Question: When I check out a project from git, many files need to commit, but nothing changes, can anybody tell me why ?

I just checked out from git, doing nothing, I am sure it's not the text encoding thing
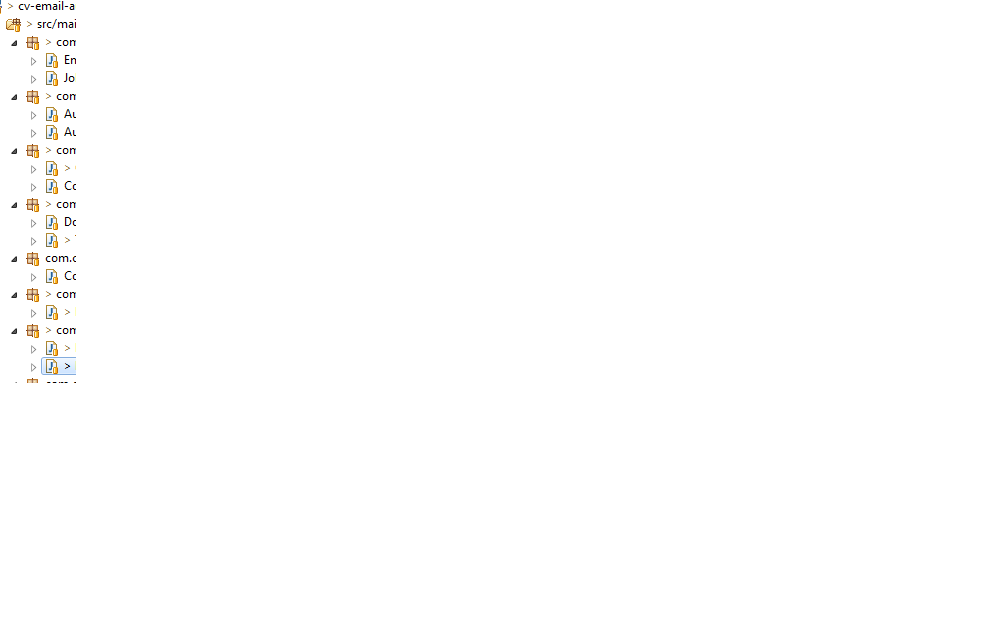
Answer: I have got the answer, the reason is the line delimiter of the eclipse, its default is Unix, when I changed to Windows, everything is fine, thanks.